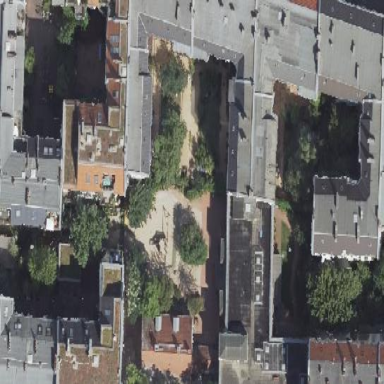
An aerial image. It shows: Kindergarten.